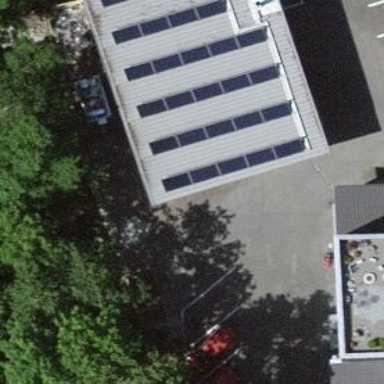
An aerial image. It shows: Solar power generator using photovoltaic method with solar photovoltaic panel types.